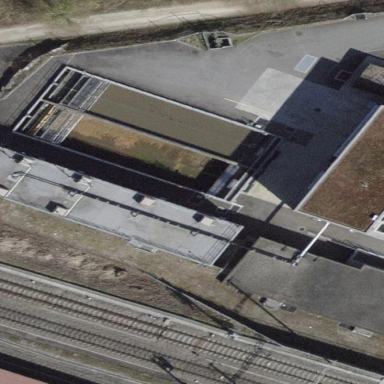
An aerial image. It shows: Wastewater plant.